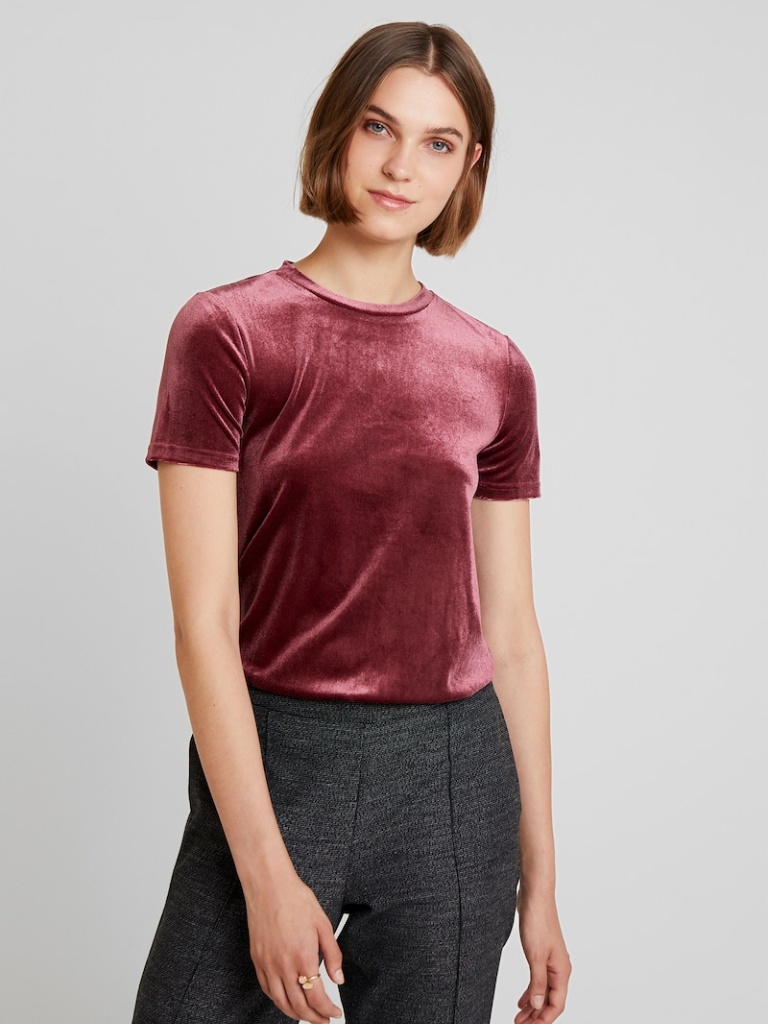
velvet tight short sleeve hip length Fully Tucked in crew t-shirt